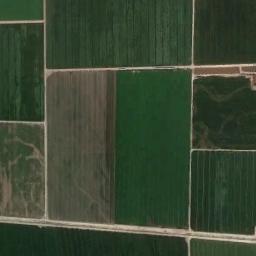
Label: rectangular_farmland